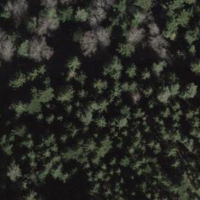
EUNIS habitat code: 43
Species observed at this site:
Stachys sylvatica